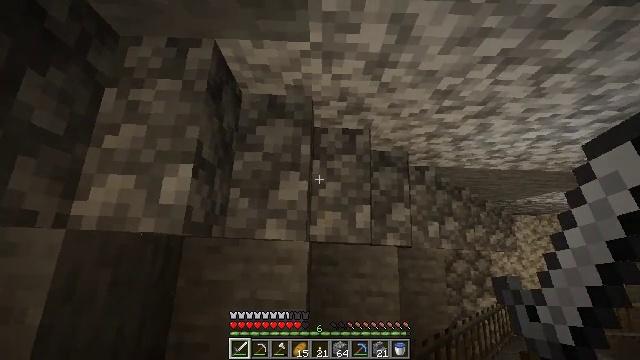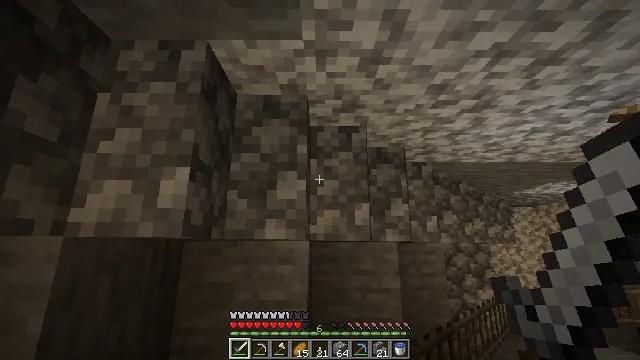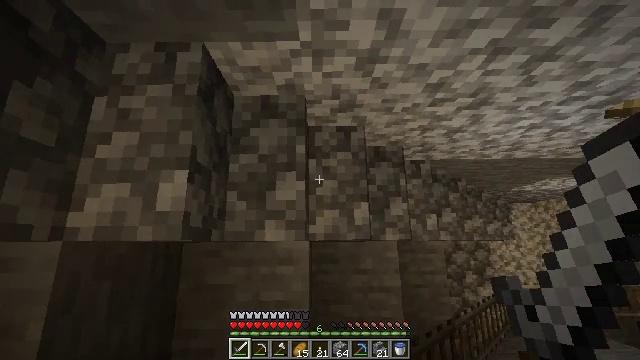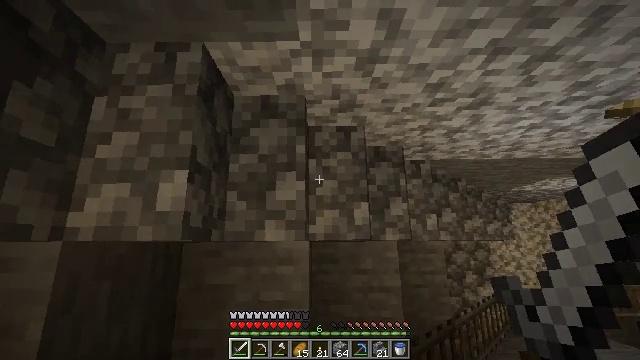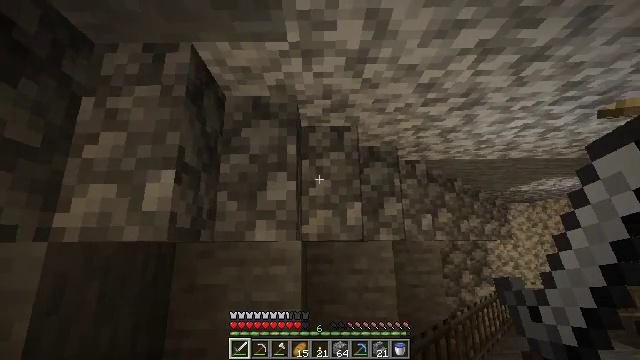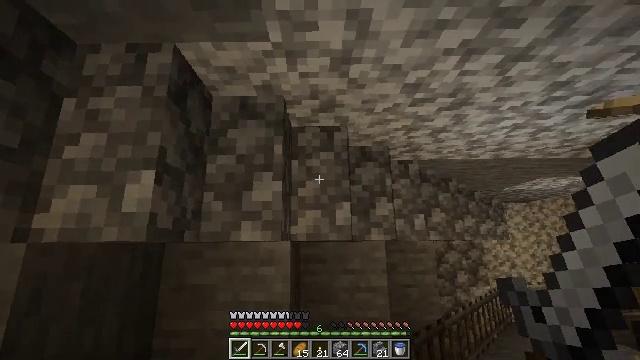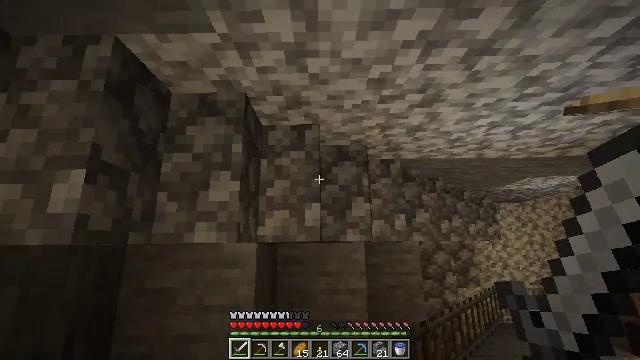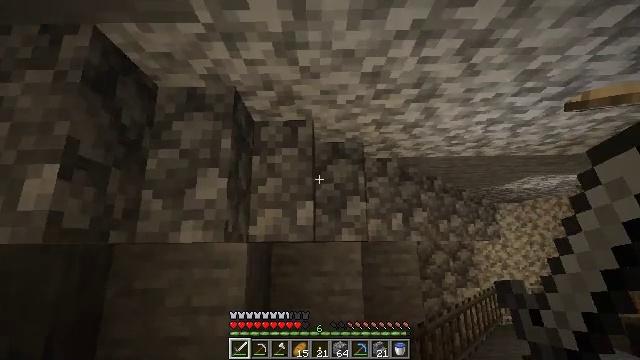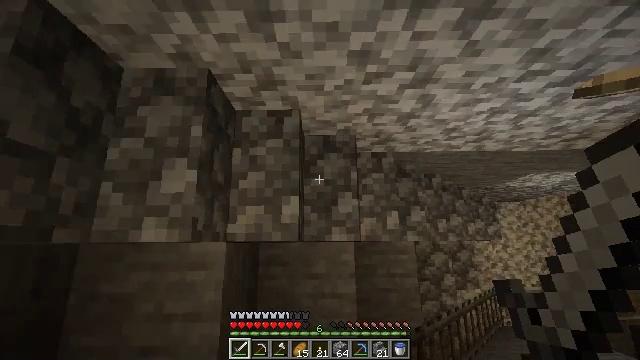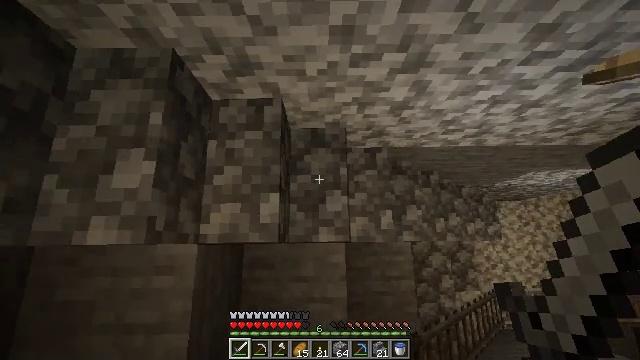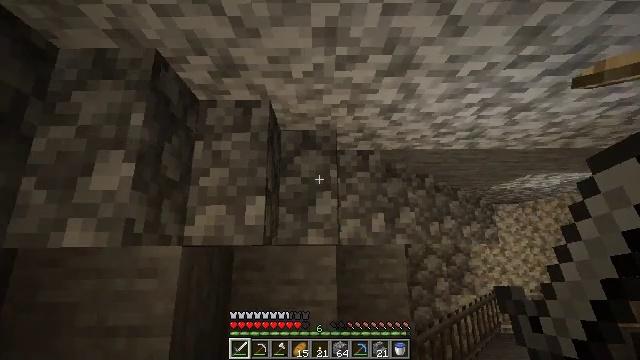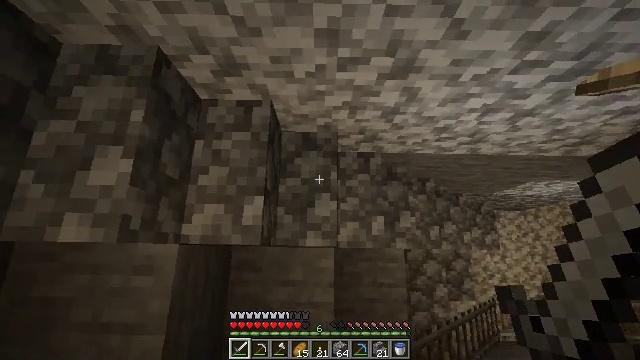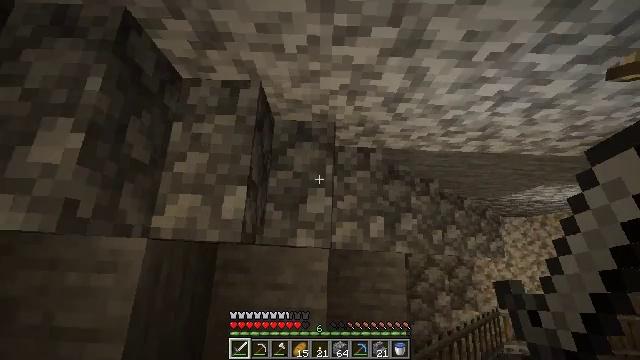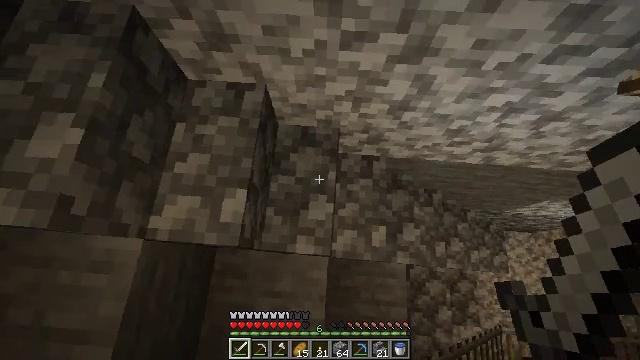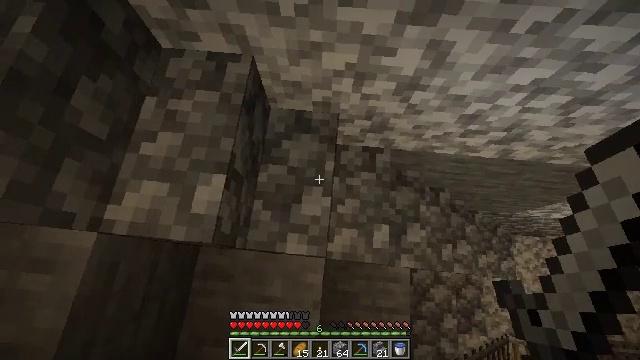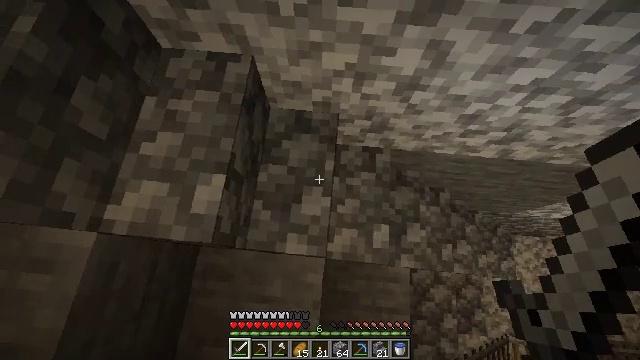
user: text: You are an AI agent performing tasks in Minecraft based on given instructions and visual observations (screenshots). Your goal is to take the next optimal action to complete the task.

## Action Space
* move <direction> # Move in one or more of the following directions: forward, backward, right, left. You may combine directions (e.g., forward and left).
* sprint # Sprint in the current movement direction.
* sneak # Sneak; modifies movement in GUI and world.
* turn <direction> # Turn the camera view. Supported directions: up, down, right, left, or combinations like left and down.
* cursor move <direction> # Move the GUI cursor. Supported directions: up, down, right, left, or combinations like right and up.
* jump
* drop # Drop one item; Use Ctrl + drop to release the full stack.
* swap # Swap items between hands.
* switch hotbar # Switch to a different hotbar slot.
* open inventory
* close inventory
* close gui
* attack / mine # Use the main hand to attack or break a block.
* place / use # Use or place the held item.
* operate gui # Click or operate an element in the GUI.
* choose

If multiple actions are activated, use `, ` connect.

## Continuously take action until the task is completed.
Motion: motion action
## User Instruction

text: Collect stone from the mine.
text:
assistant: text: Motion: turn right
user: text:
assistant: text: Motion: turn right
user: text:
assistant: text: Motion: no_op
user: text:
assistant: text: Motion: move right
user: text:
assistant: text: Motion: move right
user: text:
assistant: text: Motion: move right
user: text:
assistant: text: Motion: no_op
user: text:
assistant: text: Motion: no_op
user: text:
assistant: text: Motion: no_op
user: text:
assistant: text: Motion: no_op
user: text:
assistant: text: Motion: turn left
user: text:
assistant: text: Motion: turn left
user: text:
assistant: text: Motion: turn left and up
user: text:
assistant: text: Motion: no_op
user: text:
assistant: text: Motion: no_op
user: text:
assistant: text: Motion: no_op
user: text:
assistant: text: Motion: no_op
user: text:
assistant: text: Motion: no_op
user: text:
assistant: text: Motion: no_op
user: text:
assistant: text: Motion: no_op
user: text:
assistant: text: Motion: no_op
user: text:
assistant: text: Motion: no_op
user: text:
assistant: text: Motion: no_op
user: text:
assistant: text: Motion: no_op
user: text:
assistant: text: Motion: no_op
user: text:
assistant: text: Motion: move back, turn left and up
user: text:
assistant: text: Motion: move back, turn left and up
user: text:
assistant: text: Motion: move back, turn left and up
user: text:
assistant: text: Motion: move back, turn up
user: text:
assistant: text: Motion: turn up